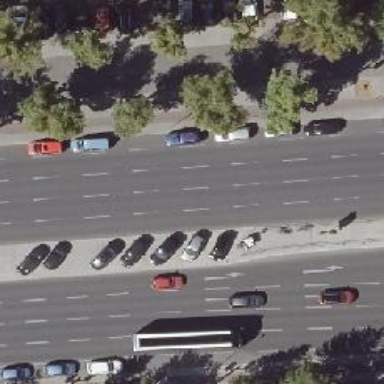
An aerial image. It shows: Primary highway with asphalt surface. There is parallel on-street parking on the right lane.